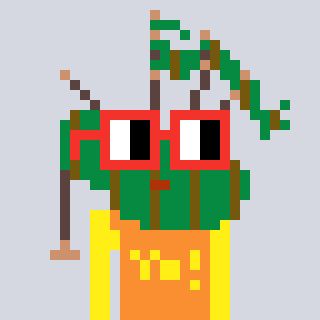
a pixel art character with square red glasses, a bagpipe-shaped head and a orange-colored body on a cool background